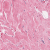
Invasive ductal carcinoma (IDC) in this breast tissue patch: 0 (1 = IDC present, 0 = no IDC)